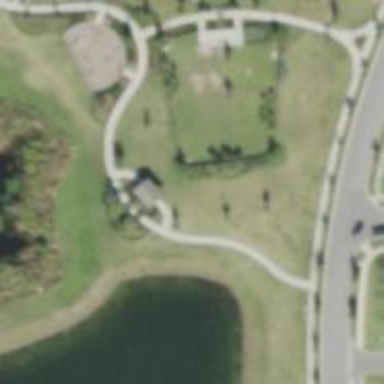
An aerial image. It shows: Footway leading to community center or club house.